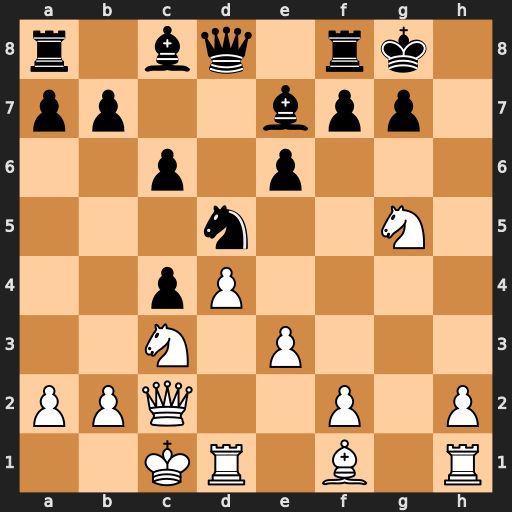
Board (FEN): r1bq1rk1/pp2bpp1/2p1p3/3n2N1/2pP4/2N1P3/PPQ2P1P/2KR1B1R
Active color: w
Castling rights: -
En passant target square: -
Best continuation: Qh7#